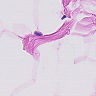
Metastatic tissue present: no